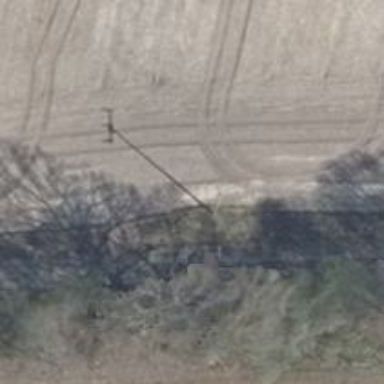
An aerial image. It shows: Power pole.